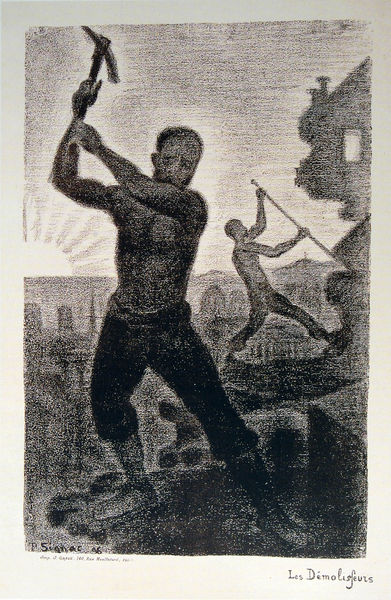
Titel: Les Démolisseurs, Der Abbrucharbeiter
Künstler: Paul Signac
Standort: Amsterdam
Institution: Van Gogh Museum
Schlagwörter: hand, himmel, kopf, mann, nackt, schatten, weiß, landschaft, menschen, stadt, bewegung, brust, fenster, frankreich, grau, hell, hintergrund, licht, mund, männer, nase, ohr, paris, profil, schwarz, zeichnung, haus, herren, hose, architektur, arm, arme, augen, gesicht, halten, mensch, stein, bildnis, herr, porträt, signatur, morgen, sonnenaufgang, sonne, auge, realismus, ohren, arbeit, stock, sprung, schrift, papier, ansicht, zwei, stab, pointilismus, grafik, graphik, sonnenuntergang, geröll, fabrik, arbeiter, französisch, schutt, krieg, trümmer, zerstörung, kraft, muskeln, stil, oberkörper, bauer, neger, ruine, hacken, haken, strahlen, kohle, abbruch, barfuß, druck, lithographie, schwarz-weiß, sichel, druckgrafik, radierung, stich, lithografie, anarchie, plakat, schraffiert, bleistift, ruinen, hallo, werkzeug, mauern, axt, hammer, stark, sonnenstrahlen, miene, signac, kniebundhose, stange, kupferstich, abzug, schlagen, quadrat, bau, sklaven, hacke, abriss, aufbau, pointismus, nackter oberkörper, kraftvoll, wiederaufbau, nachkrieg, hauen, spitzhacke, bauarbeiter, brechstange, demolifere, hausbau, mienenarbeiter, pickel, sozialismus, sozialistisch, eisenstange, schweiß, les, arbeiterklasse, meisel, strahelen, drucj, feudal, bermann, pickeö, disutopie, abreissen, abbrechen, demolieren, demoligeurs